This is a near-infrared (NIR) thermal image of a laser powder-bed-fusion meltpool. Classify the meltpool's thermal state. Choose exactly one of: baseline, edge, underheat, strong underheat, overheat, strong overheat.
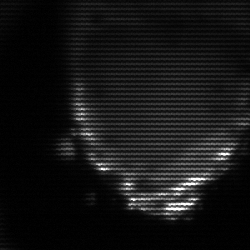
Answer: edge